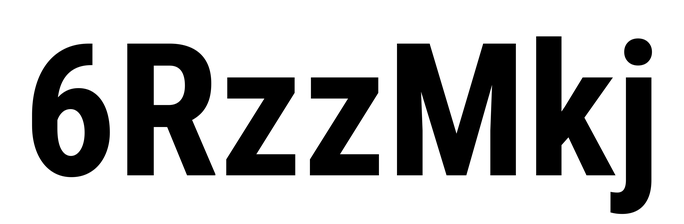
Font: Roboto_Condensed_Bold